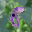
Label: 8